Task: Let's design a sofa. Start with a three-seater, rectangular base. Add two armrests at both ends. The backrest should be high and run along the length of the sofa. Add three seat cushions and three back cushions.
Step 210:
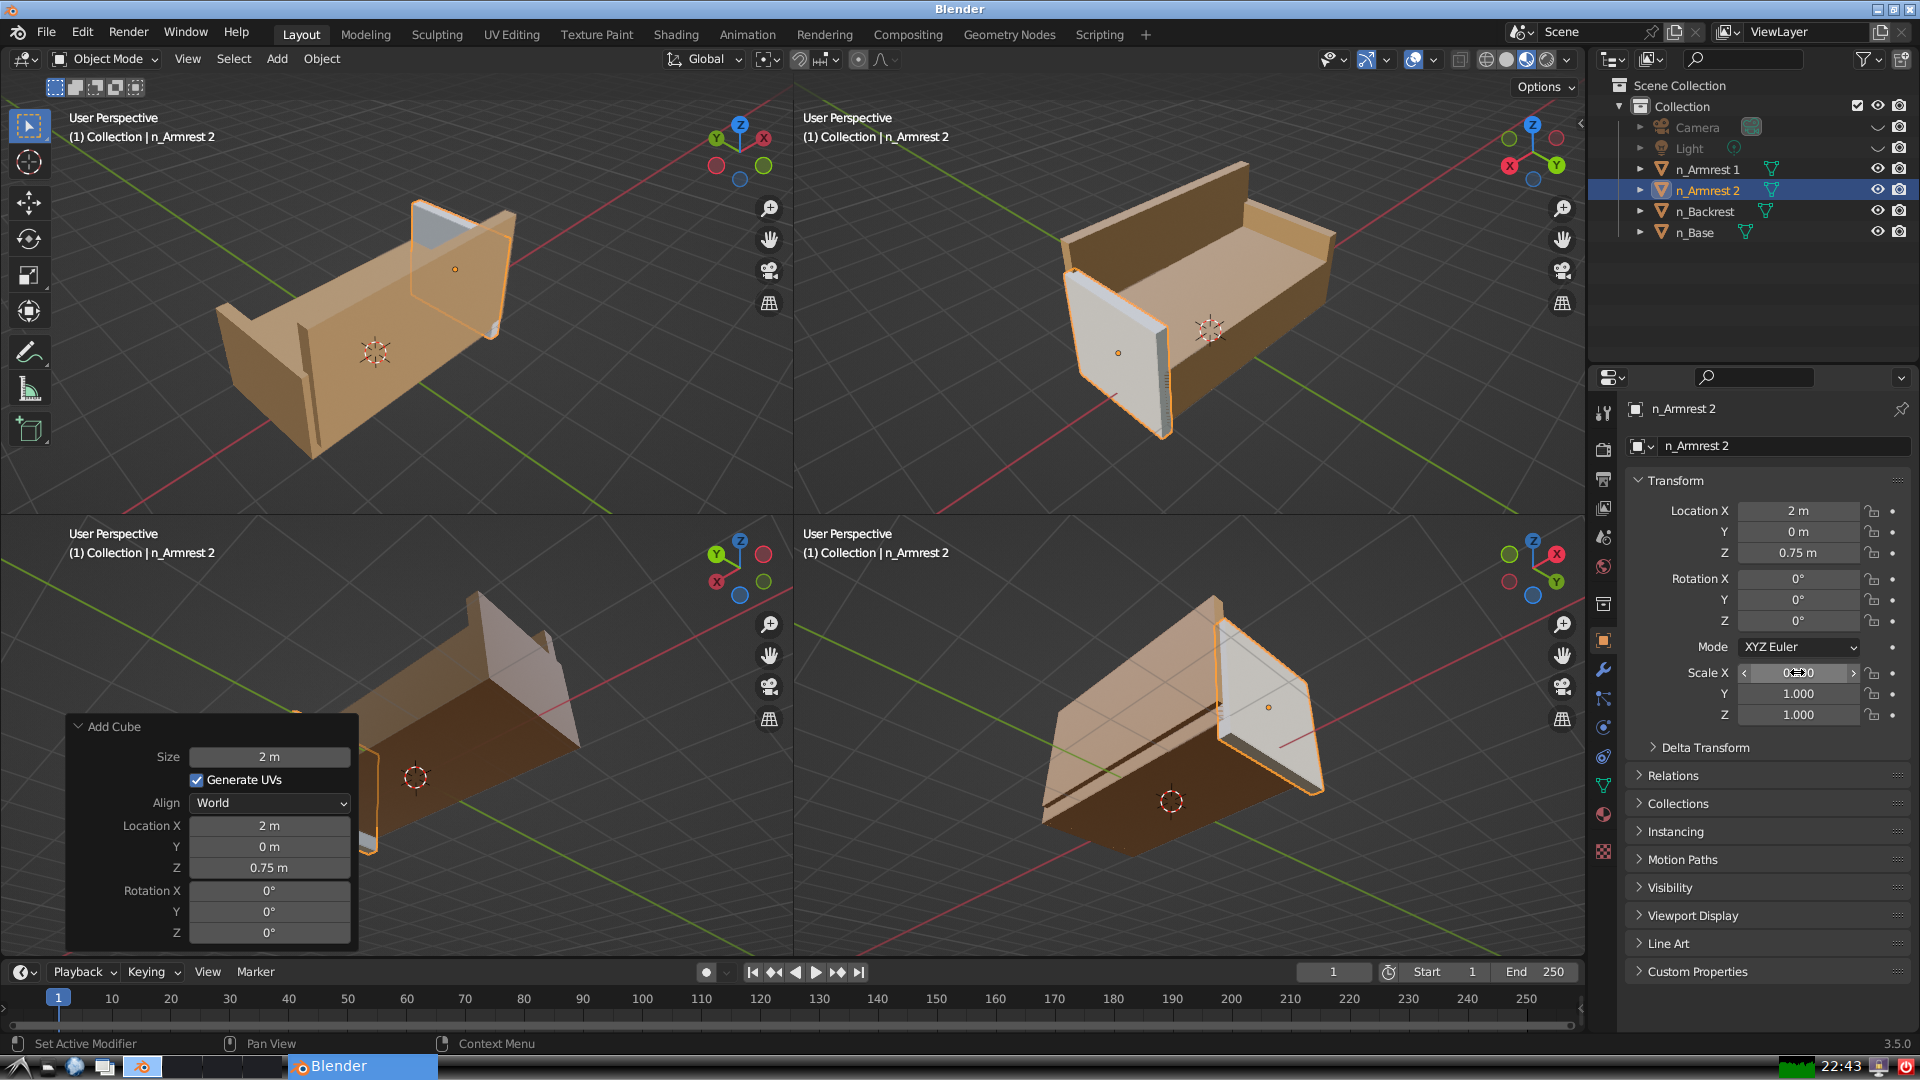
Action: {"mouse_move": [1797, 693]}